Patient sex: M
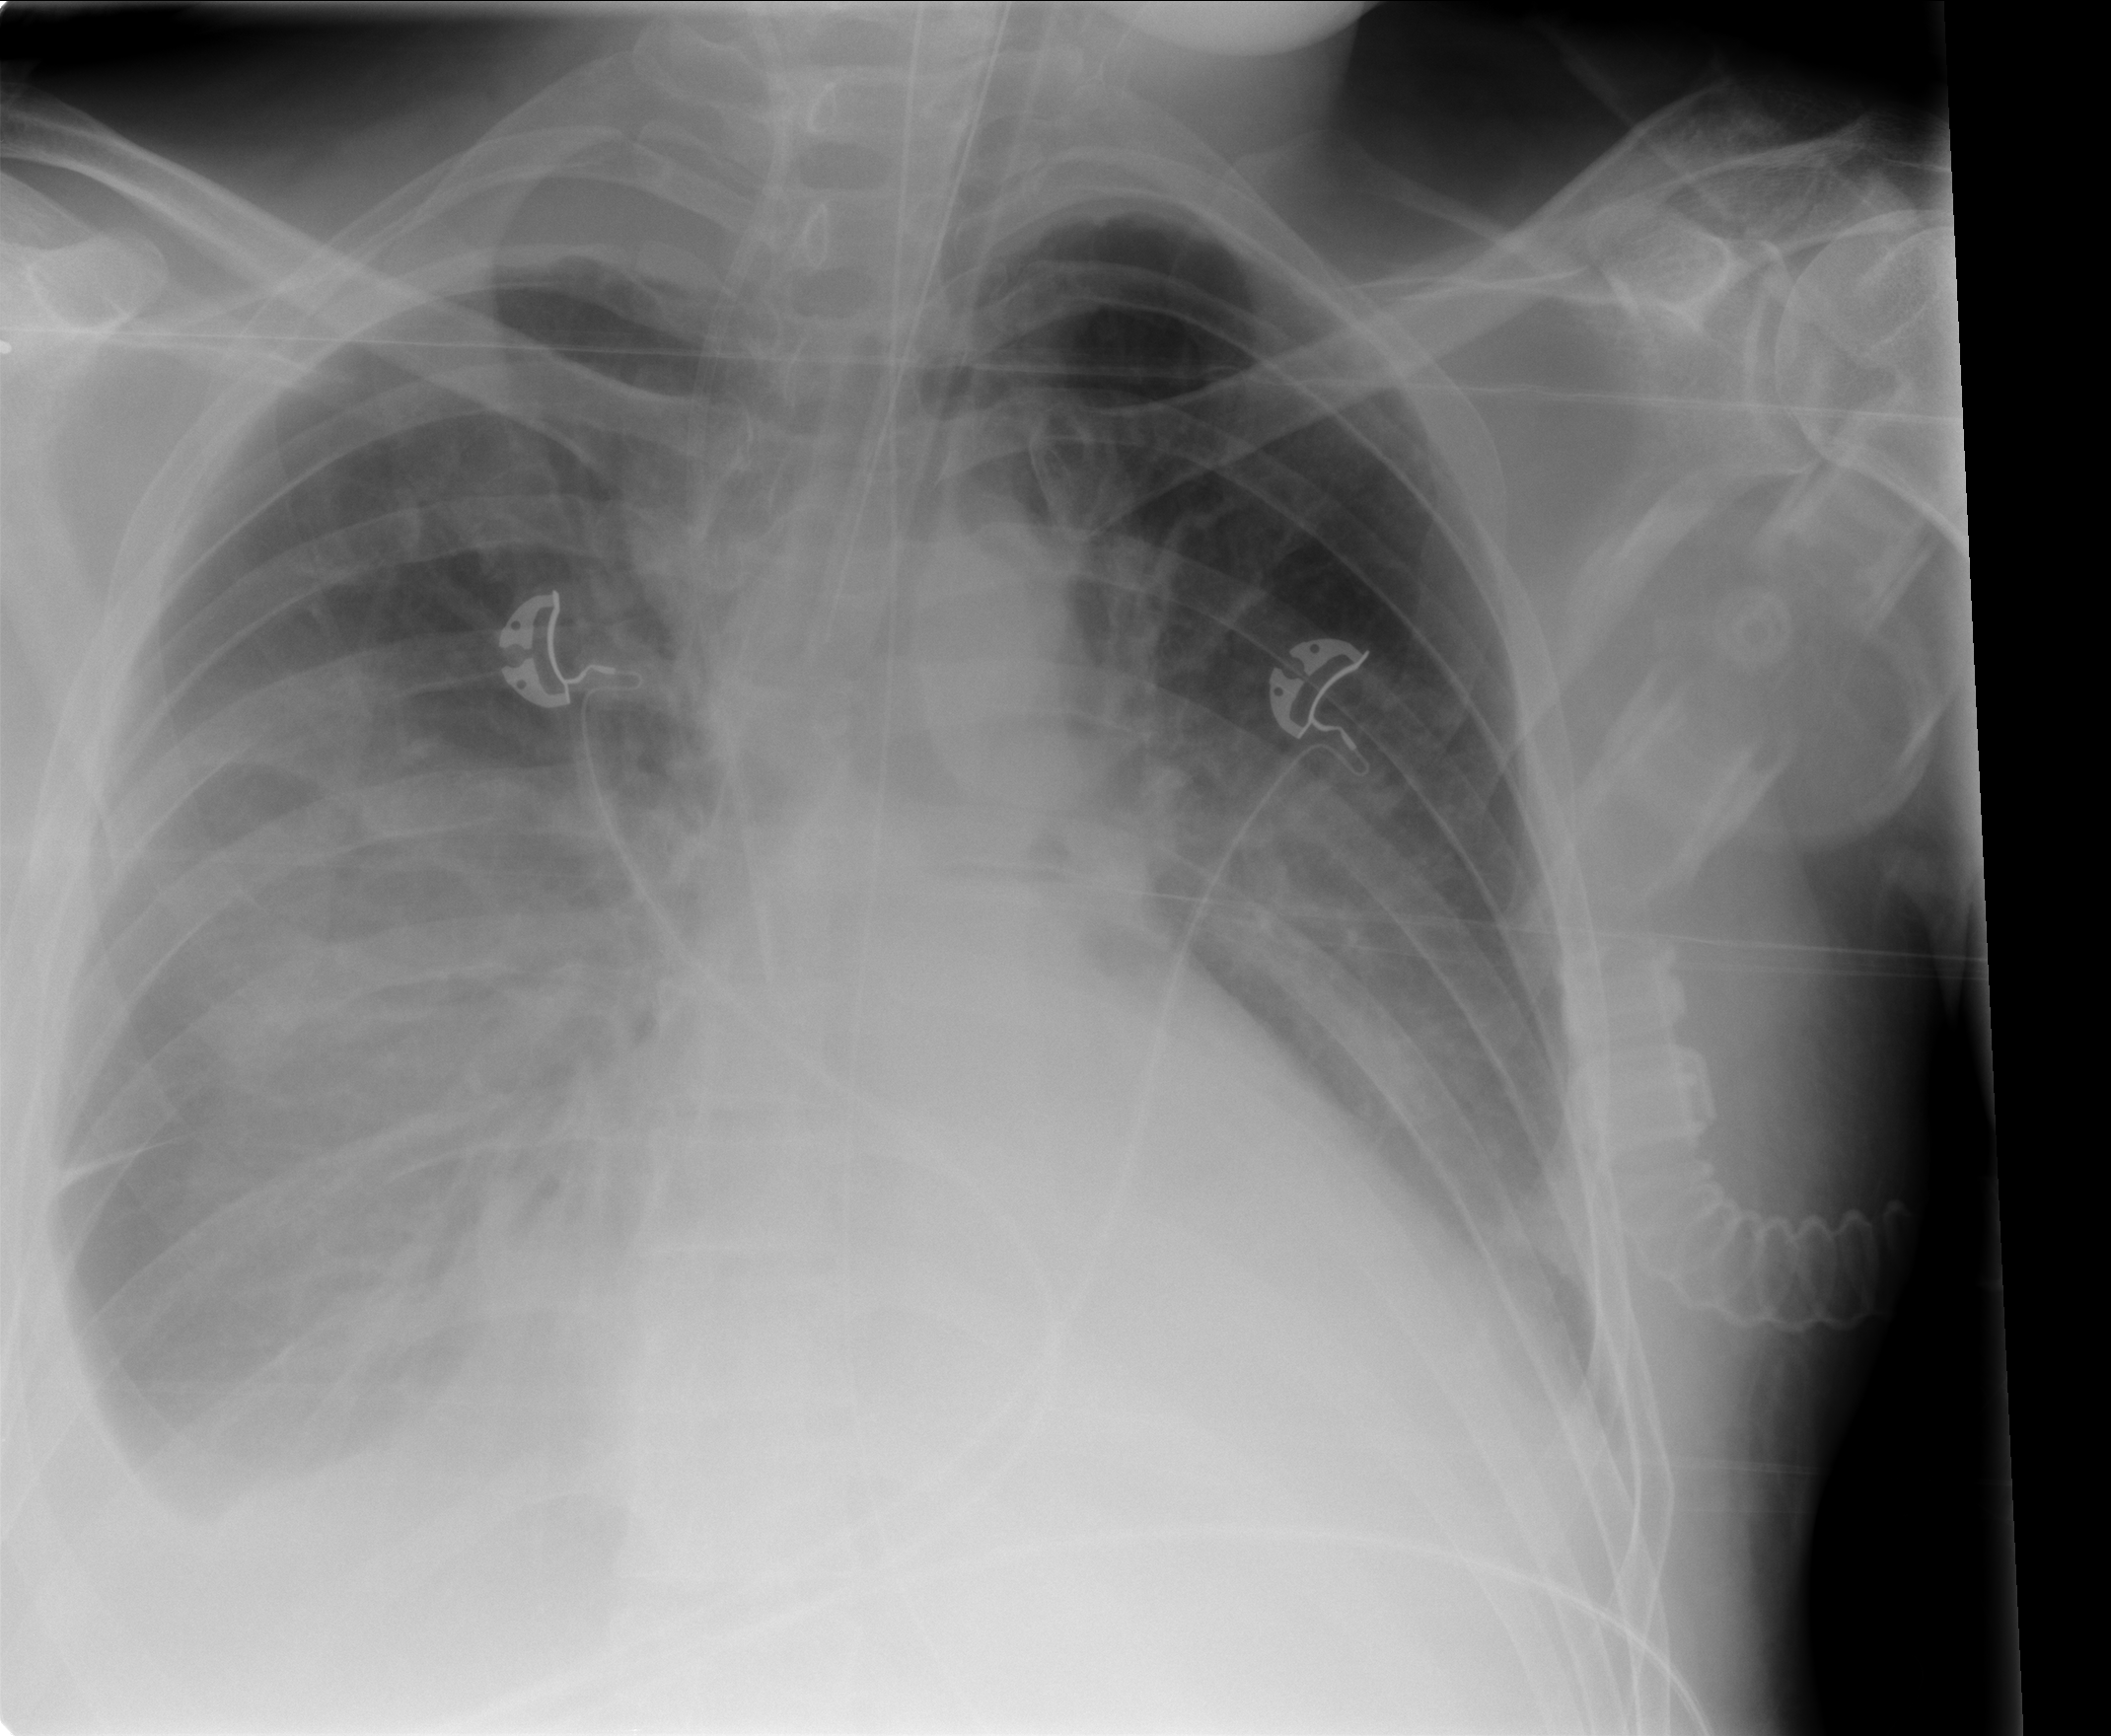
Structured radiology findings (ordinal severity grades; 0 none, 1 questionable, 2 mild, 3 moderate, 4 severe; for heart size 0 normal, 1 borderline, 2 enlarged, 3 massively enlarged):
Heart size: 2
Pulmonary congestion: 3
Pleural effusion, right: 3
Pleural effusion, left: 2
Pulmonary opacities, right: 2
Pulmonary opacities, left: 1
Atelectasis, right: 3
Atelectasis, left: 2